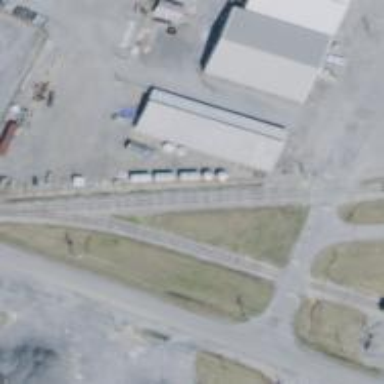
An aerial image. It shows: Rail spur service.